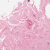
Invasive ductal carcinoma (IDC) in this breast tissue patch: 0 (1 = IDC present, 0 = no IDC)